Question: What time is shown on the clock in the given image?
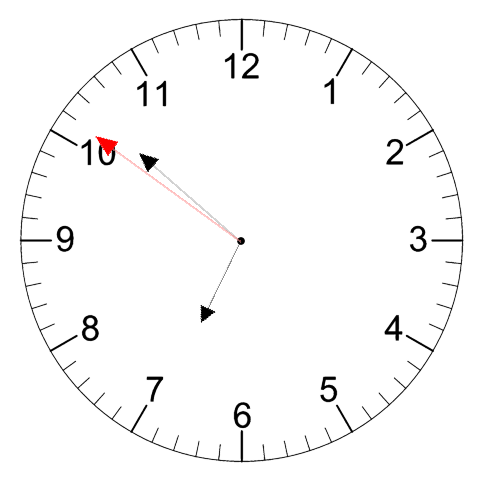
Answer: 06:51:51